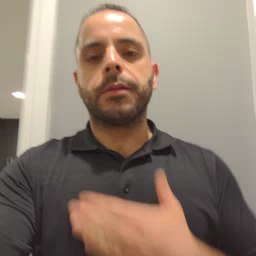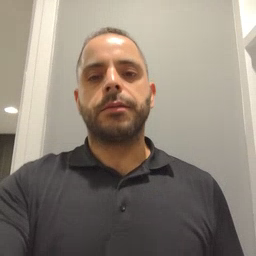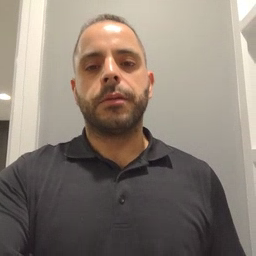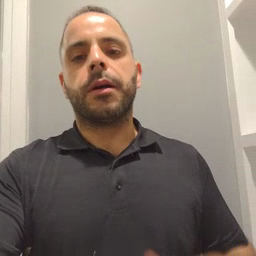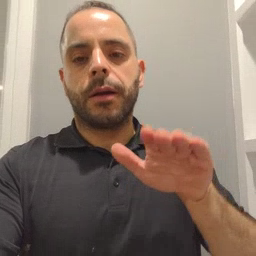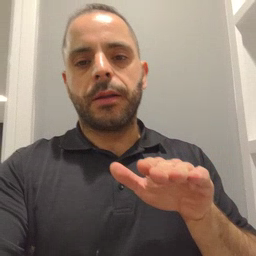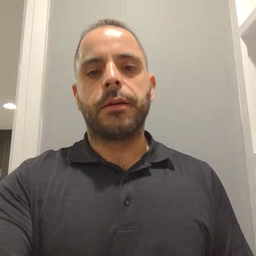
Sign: on